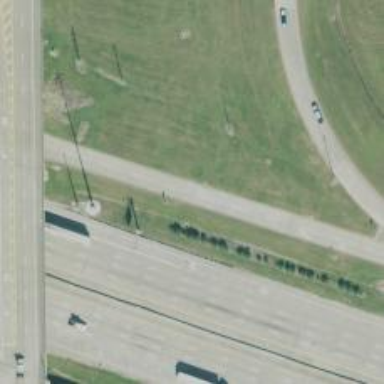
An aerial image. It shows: Secondary road with frontage road.